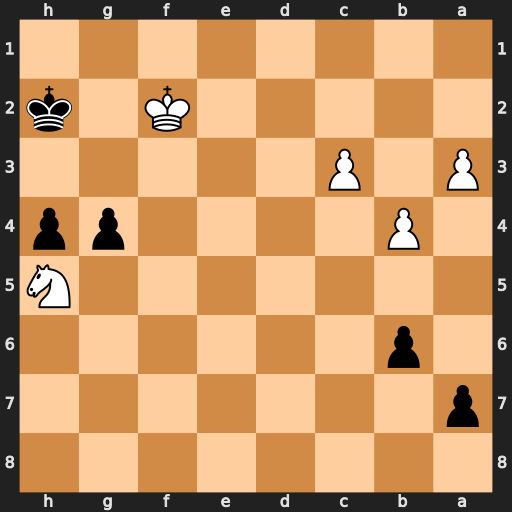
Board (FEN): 8/p7/1p6/7N/1P4pp/P1P5/5K1k/8
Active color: b
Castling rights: -
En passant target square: -
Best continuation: g3+ Kf3 g2